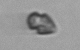
Label: Heterocapsa_rotundata